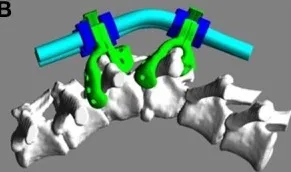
Design of the custom-made titanium implants. (B-D) The titanium implants consisted of spinal covers (green), fixing rods (cyan), and nuts (blue).
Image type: radiology (ct)